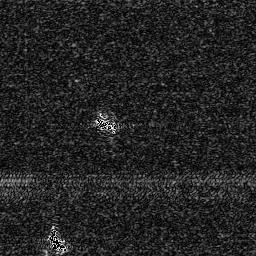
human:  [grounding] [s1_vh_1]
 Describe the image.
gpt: In the satellite image, there is  <ref>1 small ship </ref> <box>[[19, 89, 24, 98, 0]]</box> located at bottom left,  <ref>1 small ship </ref> <box>[[36, 44, 45, 51, 0]]</box> located at center.